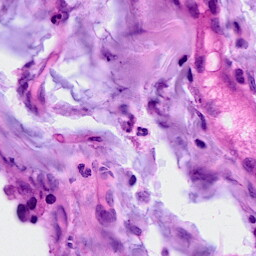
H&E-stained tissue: Breast